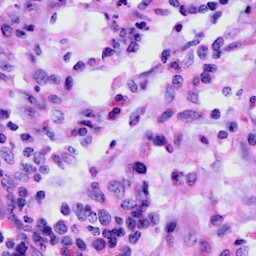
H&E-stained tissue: Cervix